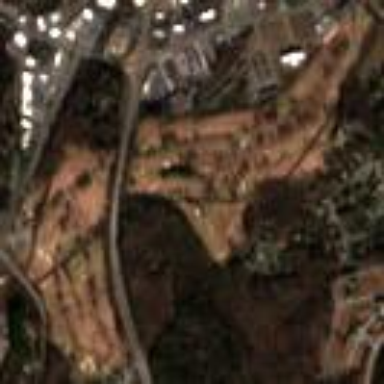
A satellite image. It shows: Leisure park featuring golf course.